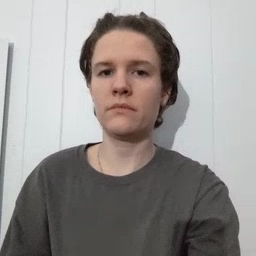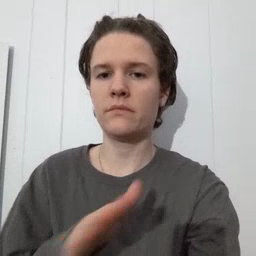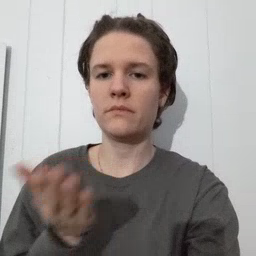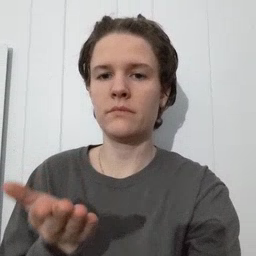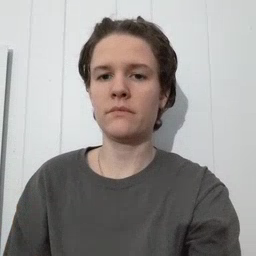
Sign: book